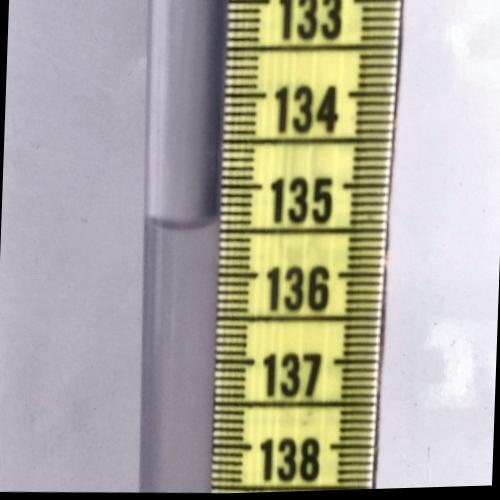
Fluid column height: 135.4 cm